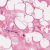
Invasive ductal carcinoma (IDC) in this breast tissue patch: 0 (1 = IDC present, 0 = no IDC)